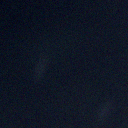
Screen state: off